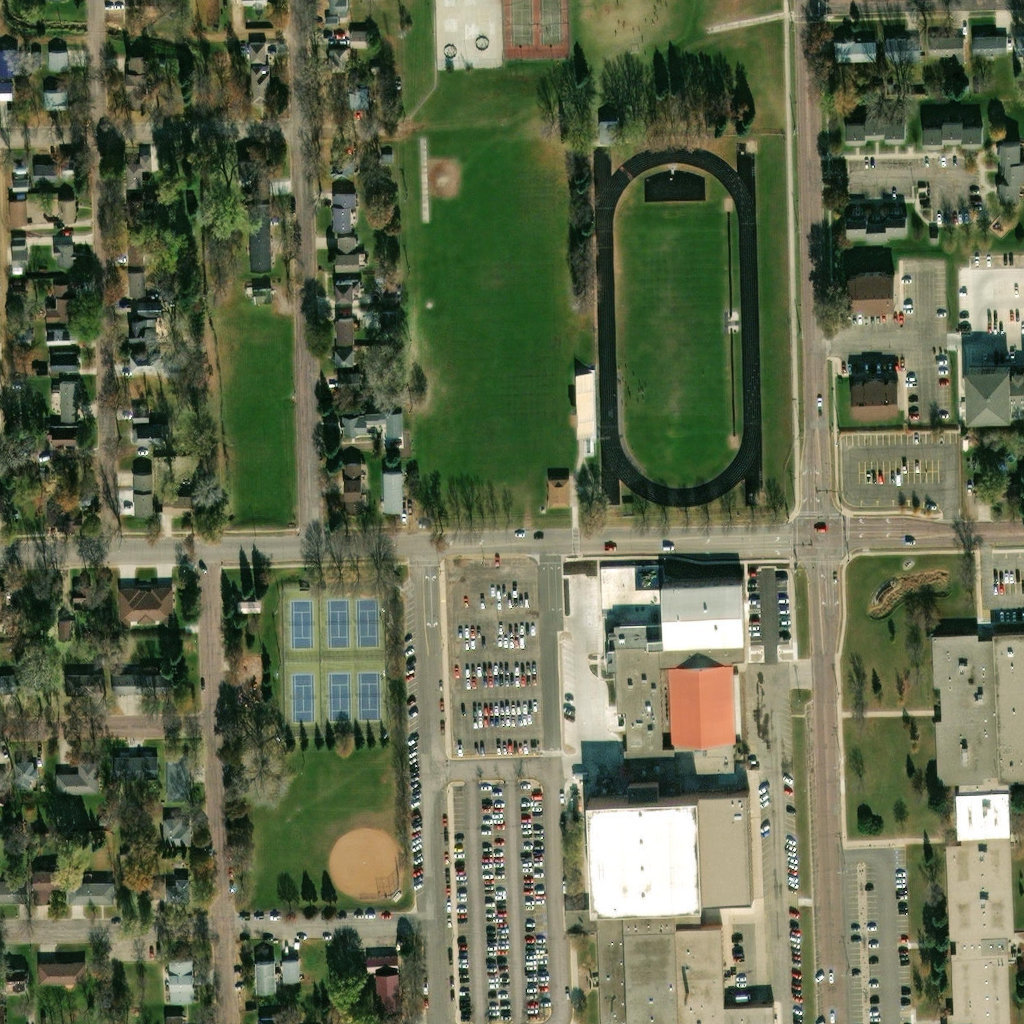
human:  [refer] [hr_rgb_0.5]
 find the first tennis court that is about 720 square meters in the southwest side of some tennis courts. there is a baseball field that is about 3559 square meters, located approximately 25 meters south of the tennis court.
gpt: <box>[[27, 64, 31, 72, 0]]</box>

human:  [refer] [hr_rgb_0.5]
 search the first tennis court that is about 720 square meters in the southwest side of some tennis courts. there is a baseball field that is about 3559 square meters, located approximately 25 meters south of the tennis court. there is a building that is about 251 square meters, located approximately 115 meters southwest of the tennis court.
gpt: <box>[[27, 64, 31, 72, 0]]</box>